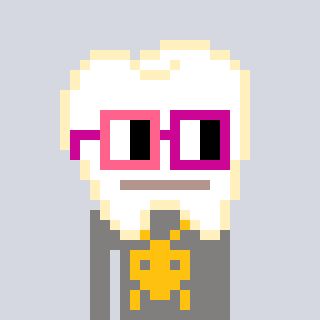
a pixel art character with square pink and red glasses, a tooth-shaped head and a bluegrey-colored body on a cool background